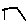
Label: hexagon